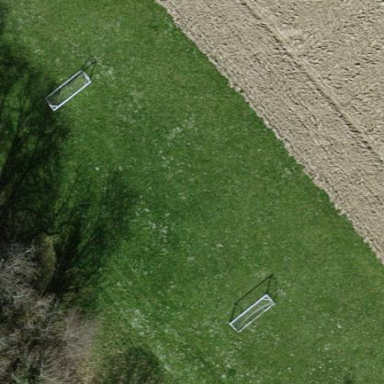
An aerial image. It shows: Soccer pitch for leisure land activities.